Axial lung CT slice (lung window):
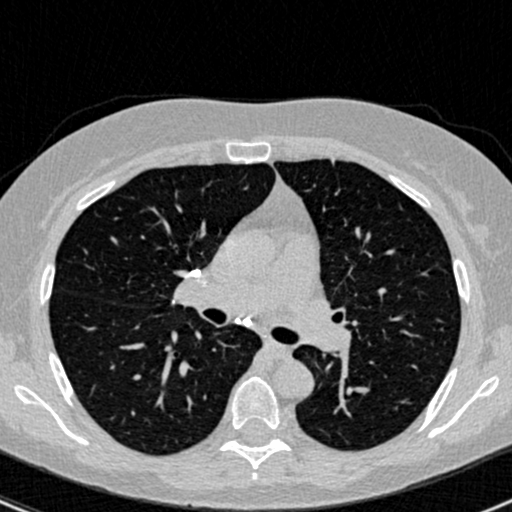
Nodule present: no